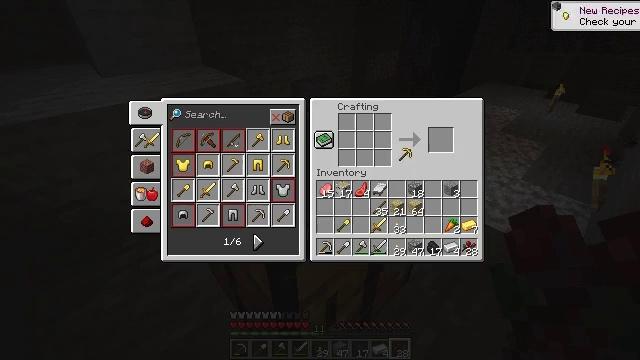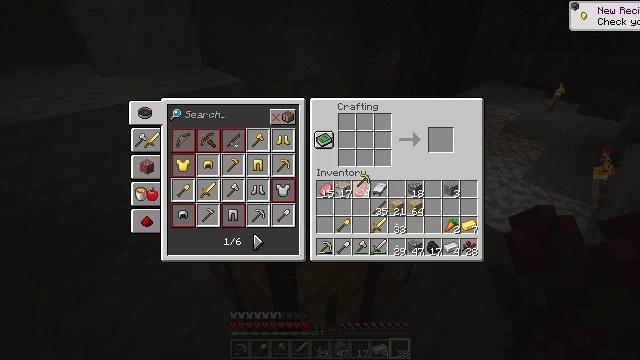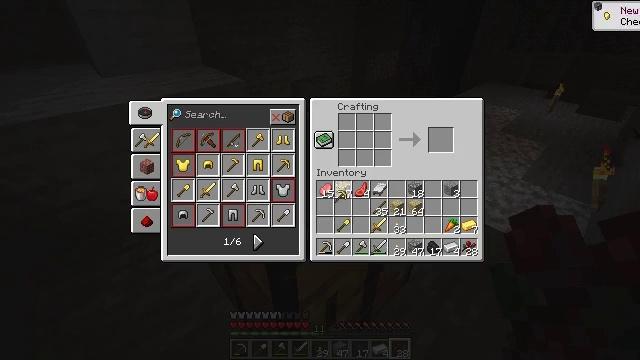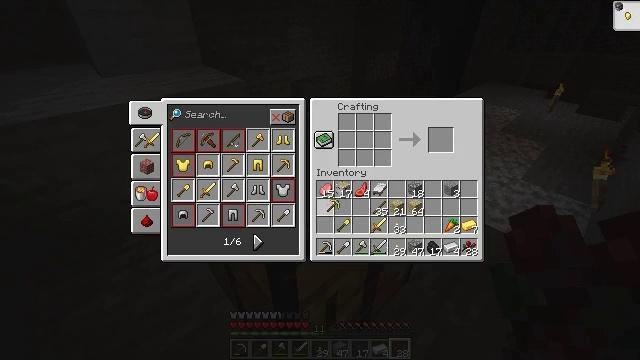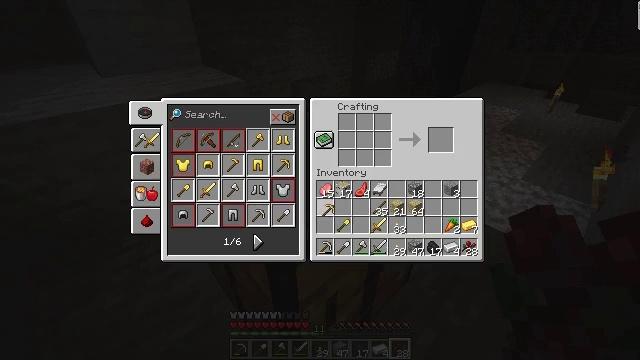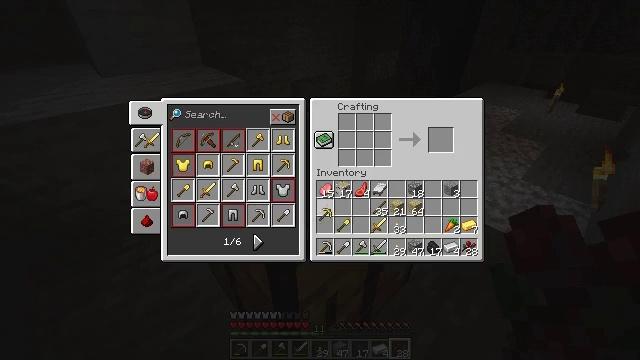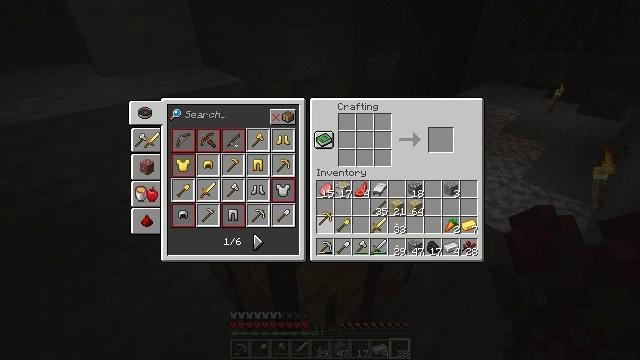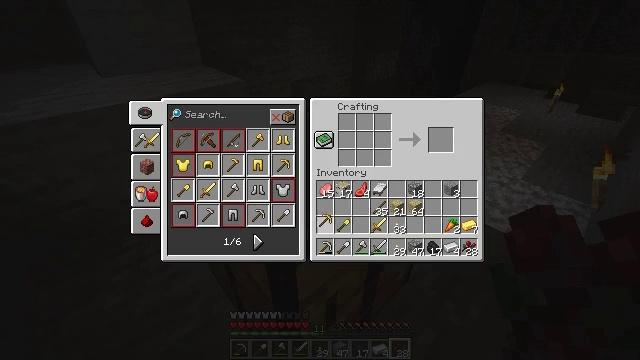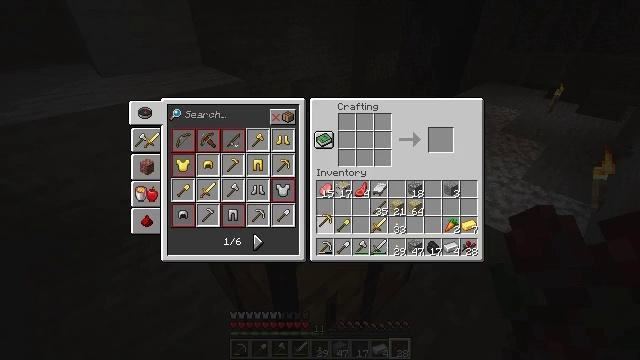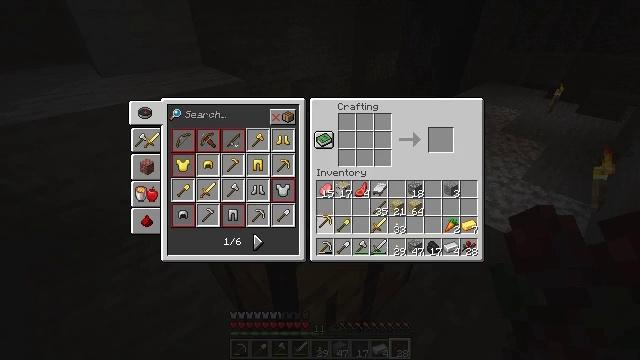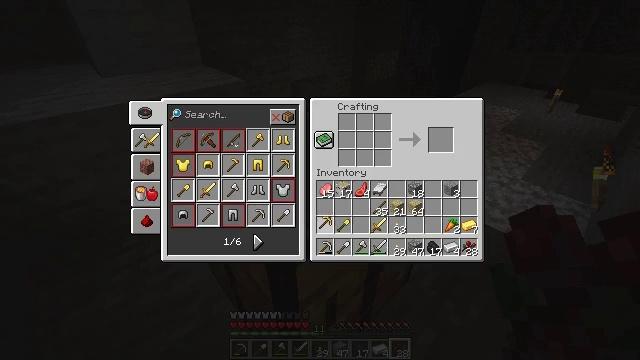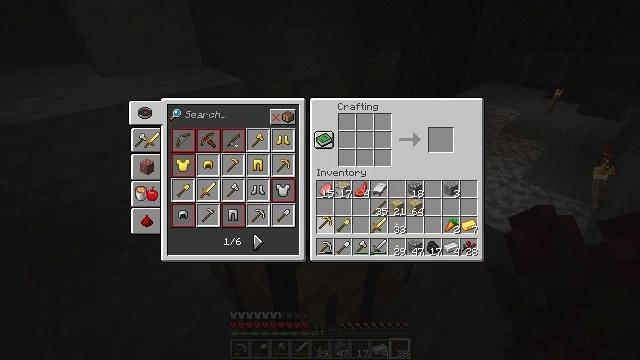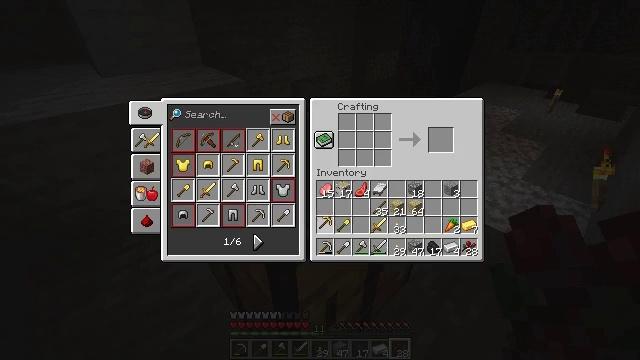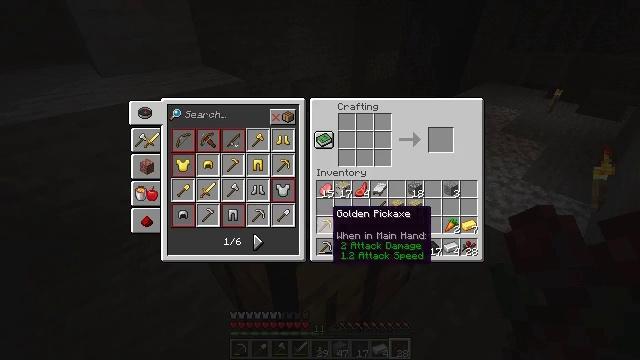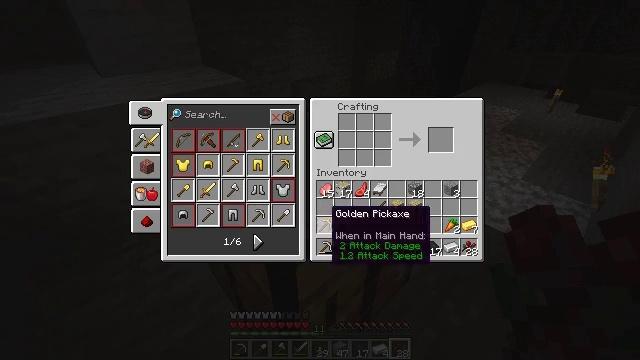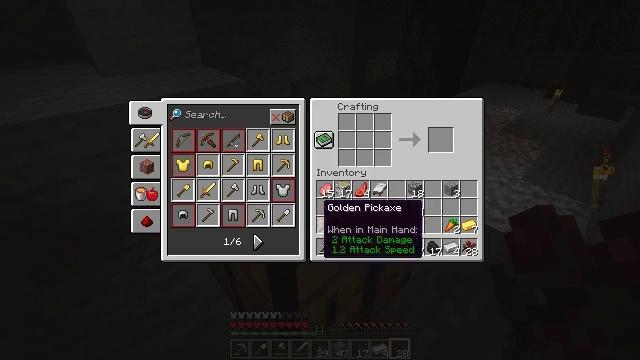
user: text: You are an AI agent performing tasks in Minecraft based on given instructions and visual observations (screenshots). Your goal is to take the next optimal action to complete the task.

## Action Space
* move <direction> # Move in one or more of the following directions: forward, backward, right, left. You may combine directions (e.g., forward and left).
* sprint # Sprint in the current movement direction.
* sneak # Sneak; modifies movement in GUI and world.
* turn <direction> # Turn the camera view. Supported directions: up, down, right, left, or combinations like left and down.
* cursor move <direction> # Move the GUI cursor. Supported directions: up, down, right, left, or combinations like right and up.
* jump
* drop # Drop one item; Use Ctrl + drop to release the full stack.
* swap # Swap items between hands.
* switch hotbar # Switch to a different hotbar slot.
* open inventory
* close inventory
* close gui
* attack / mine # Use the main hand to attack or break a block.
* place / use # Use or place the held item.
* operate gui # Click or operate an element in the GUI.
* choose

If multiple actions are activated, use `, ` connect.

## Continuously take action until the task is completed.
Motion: motion action
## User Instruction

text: Use the crafting table to create a golden axe.
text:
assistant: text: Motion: cursor move left and down, open gui
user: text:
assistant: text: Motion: cursor move left and down
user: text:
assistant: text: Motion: cursor move down
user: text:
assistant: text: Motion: no_op
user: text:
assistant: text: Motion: no_op
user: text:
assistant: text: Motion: no_op
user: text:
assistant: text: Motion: no_op
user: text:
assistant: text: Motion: no_op
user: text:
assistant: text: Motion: no_op
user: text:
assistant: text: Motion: operate gui
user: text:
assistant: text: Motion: operate gui
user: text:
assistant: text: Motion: operate gui
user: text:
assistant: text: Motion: no_op
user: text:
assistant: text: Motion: no_op
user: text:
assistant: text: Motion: cursor move left
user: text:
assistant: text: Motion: cursor move left and up
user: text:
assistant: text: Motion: cursor move left and up
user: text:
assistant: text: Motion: cursor move left and up
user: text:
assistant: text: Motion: no_op
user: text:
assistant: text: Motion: no_op
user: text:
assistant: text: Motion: no_op
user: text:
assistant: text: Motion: no_op
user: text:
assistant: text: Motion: no_op
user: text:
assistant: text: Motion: no_op
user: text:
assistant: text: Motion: no_op
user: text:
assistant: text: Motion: no_op
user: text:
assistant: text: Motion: no_op
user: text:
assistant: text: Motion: no_op
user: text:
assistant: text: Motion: no_op
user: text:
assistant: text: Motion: no_op